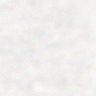
Metastatic tissue present: no